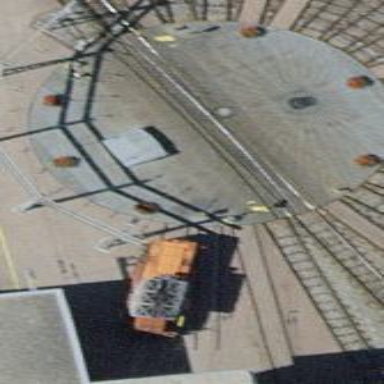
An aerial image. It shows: Railway turntable.